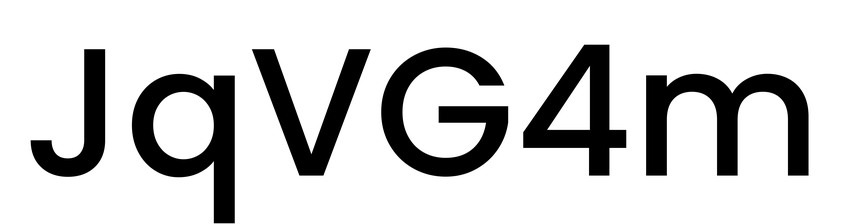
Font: Poppins-Medium